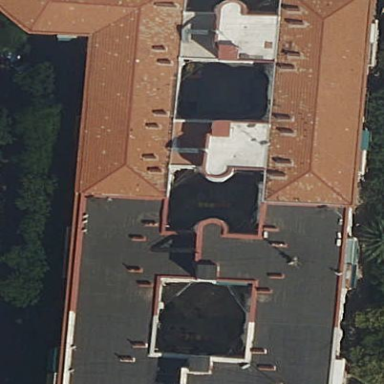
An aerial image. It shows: Part of building.